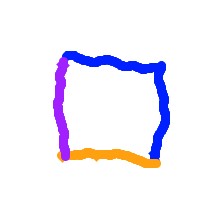
Shape: square